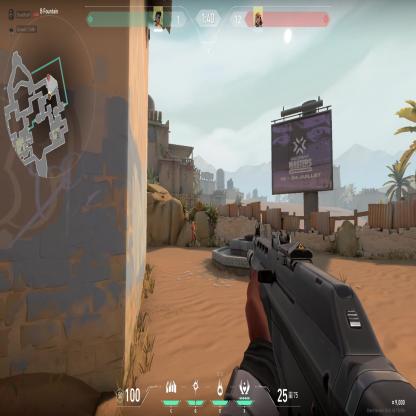
Label: enemy